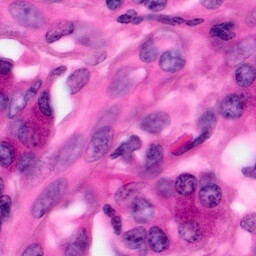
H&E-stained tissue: Pancreatic